Brain MRI, t1w sequence, axial 2D slice.
Patient: age 26, sex F, weight 90 kg, height 1.9 m
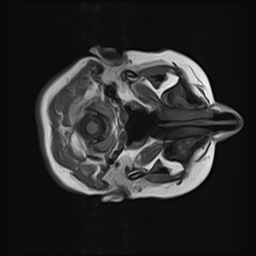